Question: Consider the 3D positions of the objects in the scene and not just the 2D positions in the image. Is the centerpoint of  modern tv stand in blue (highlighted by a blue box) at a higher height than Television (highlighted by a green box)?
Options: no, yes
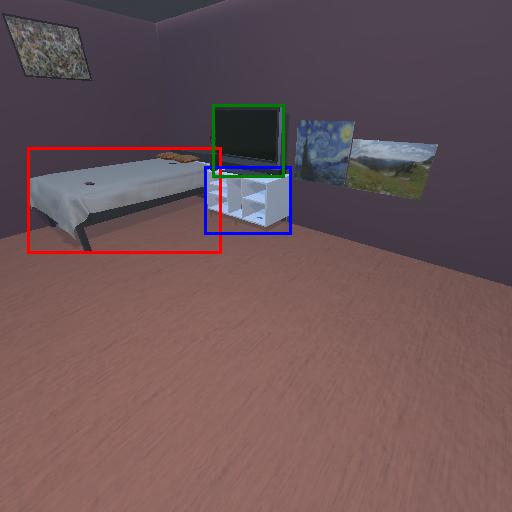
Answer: no